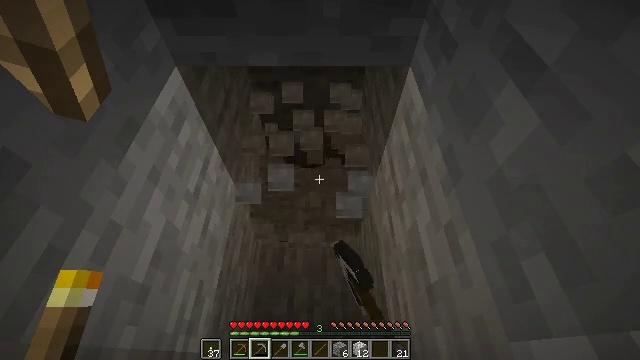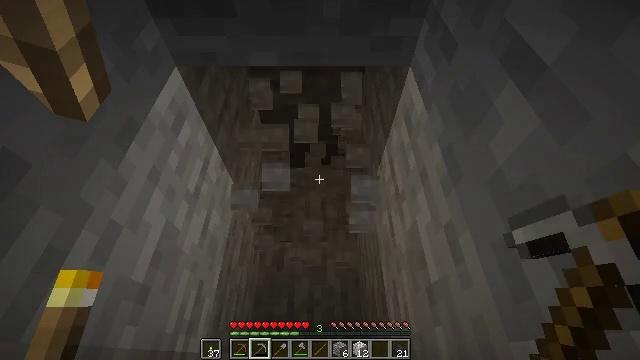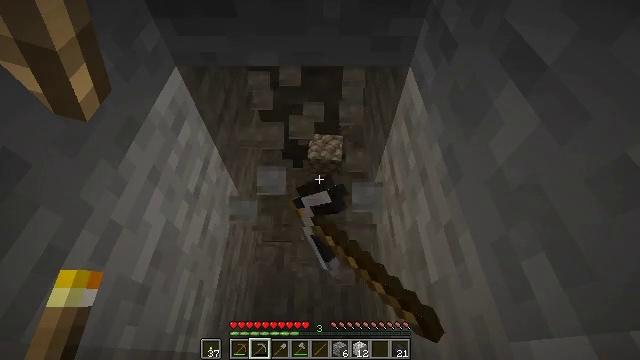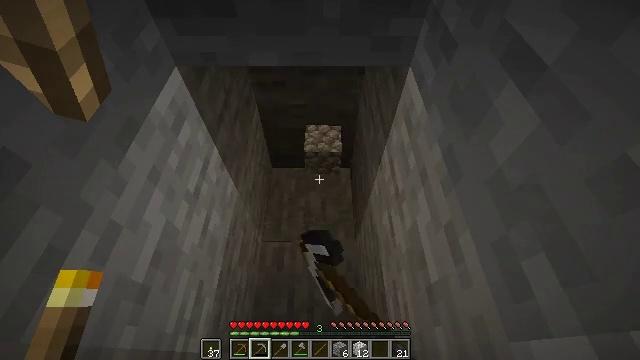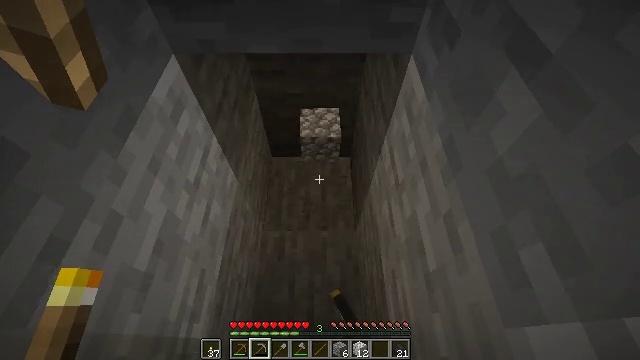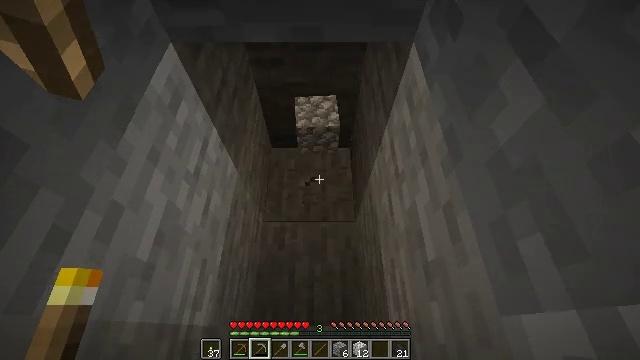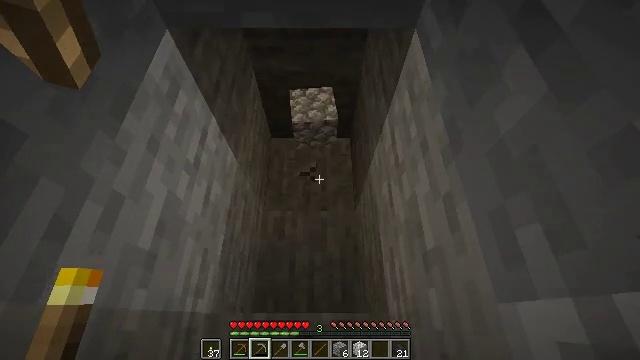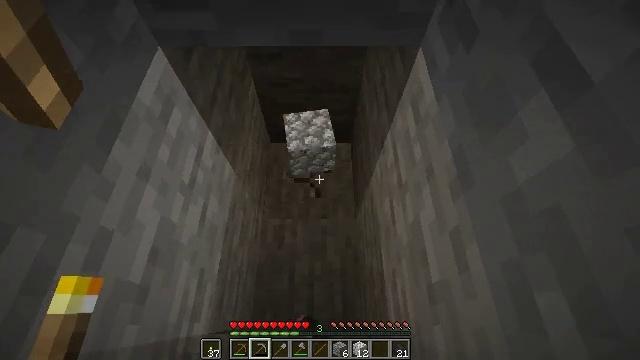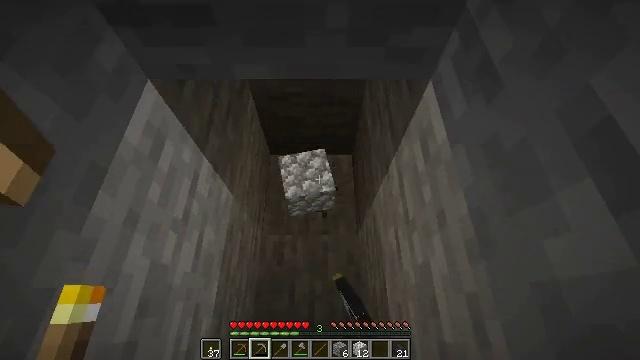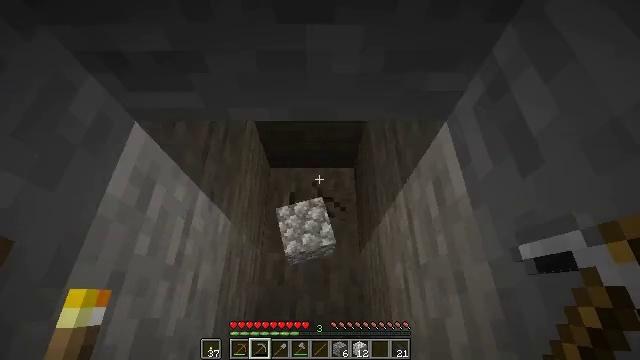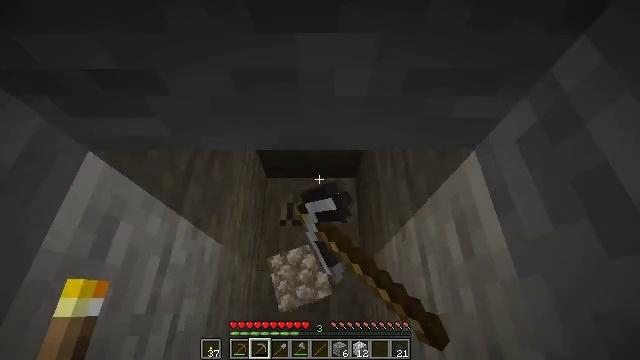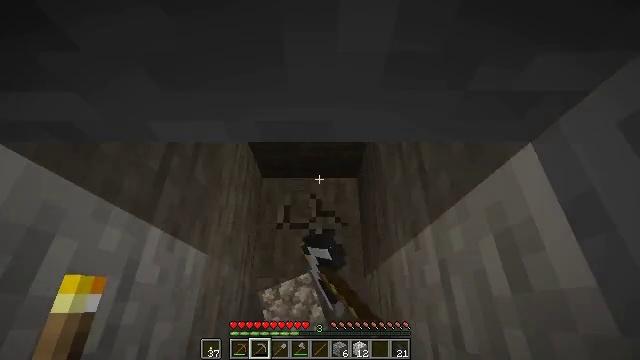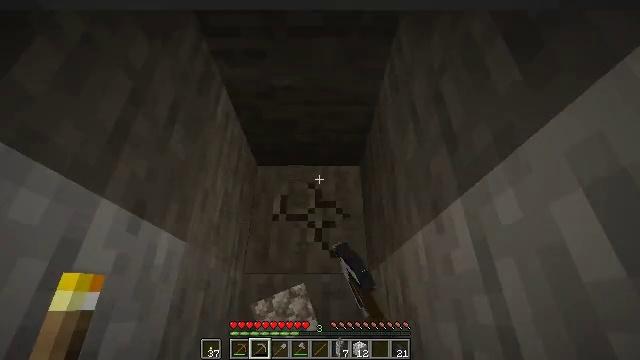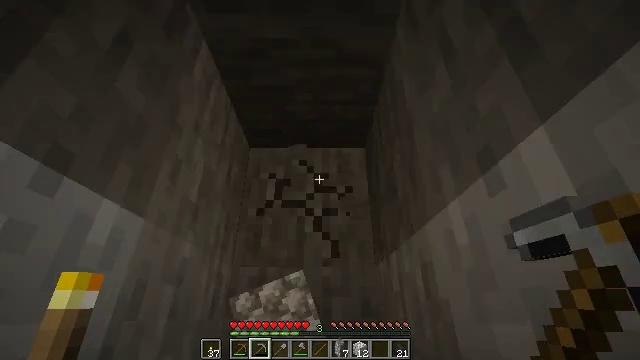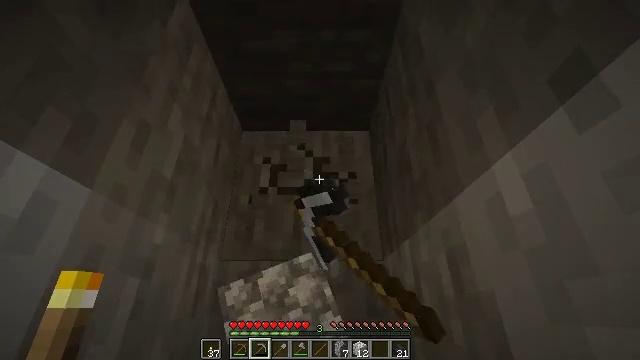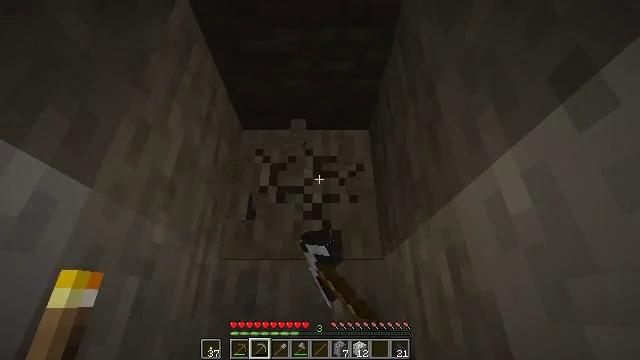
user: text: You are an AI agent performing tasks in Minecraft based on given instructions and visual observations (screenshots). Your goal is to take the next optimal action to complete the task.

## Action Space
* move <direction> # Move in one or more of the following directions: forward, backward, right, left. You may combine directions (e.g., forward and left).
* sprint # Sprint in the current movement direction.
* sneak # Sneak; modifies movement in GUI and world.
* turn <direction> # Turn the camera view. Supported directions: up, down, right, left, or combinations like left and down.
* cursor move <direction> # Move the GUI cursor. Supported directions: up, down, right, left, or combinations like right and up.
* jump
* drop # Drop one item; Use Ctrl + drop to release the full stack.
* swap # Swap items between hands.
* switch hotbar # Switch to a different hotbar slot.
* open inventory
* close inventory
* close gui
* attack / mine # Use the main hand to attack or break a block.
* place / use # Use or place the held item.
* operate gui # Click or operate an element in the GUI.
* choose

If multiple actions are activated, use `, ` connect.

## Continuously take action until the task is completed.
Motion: motion action
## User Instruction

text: Mine stone underground.
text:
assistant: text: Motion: attack / mine
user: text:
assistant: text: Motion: attack / mine
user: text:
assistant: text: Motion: attack / mine
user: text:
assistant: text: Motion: turn down, attack / mine
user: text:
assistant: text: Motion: turn down, attack / mine
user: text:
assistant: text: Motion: move forward, turn down, attack / mine
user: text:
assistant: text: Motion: move forward, attack / mine
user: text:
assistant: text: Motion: move forward, attack / mine
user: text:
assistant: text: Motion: move forward, attack / mine
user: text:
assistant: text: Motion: move forward, attack / mine
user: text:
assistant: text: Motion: attack / mine
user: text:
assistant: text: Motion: attack / mine
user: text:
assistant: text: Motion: attack / mine
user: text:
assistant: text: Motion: attack / mine
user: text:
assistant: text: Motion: attack / mine
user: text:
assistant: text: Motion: attack / mine
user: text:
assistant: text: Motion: turn down, attack / mine
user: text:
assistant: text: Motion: turn down, attack / mine
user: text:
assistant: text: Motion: attack / mine
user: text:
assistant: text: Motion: attack / mine
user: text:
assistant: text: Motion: attack / mine
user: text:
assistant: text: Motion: attack / mine
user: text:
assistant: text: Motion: attack / mine
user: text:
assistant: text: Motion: attack / mine
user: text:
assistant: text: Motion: attack / mine
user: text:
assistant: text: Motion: attack / mine
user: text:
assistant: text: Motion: attack / mine
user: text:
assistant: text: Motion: attack / mine
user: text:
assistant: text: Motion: turn up, attack / mine
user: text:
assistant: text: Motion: turn up, attack / mine